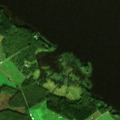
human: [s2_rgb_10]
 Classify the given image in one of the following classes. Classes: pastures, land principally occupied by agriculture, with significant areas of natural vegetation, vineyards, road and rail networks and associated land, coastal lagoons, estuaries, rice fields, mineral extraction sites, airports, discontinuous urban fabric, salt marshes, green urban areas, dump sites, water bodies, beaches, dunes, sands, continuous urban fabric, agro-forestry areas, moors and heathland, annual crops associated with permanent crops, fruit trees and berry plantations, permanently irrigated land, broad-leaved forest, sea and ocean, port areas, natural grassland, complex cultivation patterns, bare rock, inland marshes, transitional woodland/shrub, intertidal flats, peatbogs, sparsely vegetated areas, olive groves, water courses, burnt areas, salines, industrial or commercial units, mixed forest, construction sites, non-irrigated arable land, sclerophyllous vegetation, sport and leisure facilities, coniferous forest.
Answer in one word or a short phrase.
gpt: non-irrigated arable land, land principally occupied by agriculture, with significant areas of natural vegetation, mixed forest, water bodies